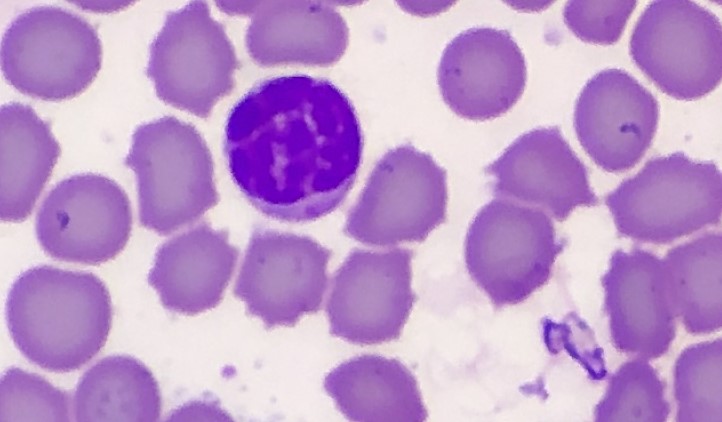
White blood cell type: Lymphocyte